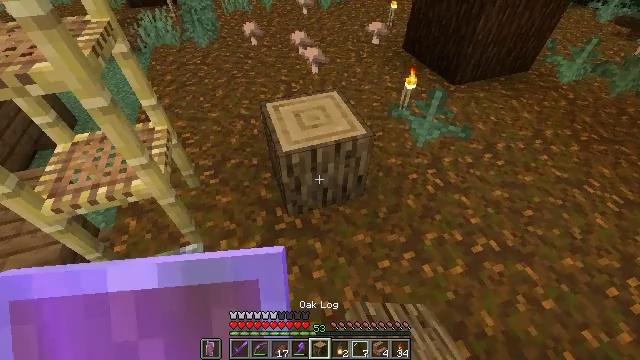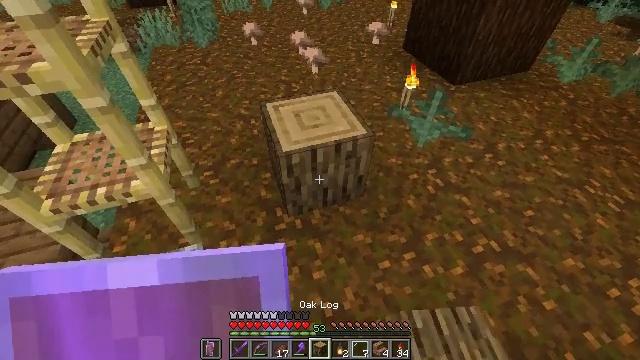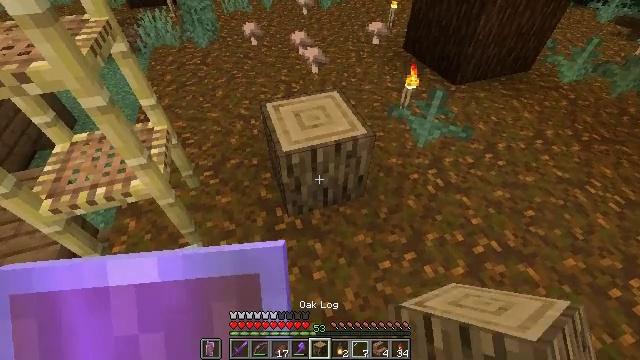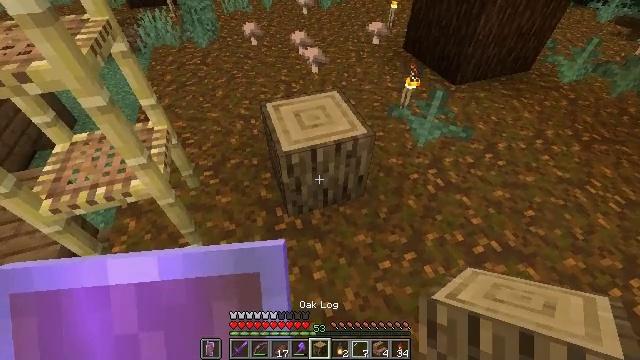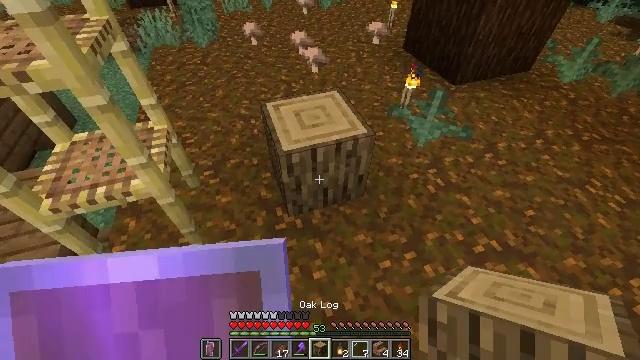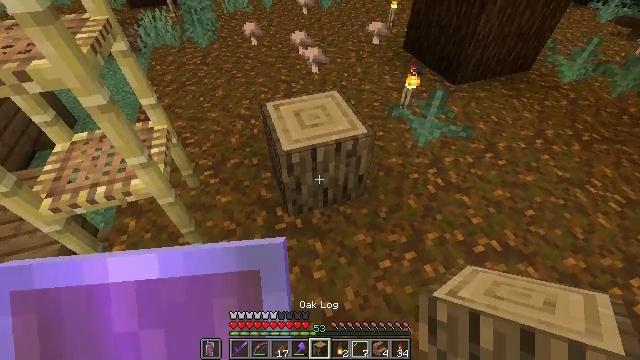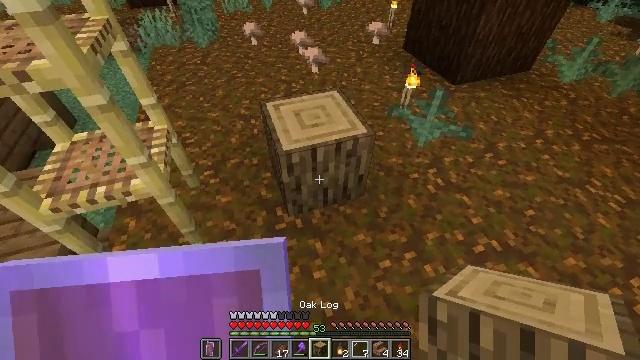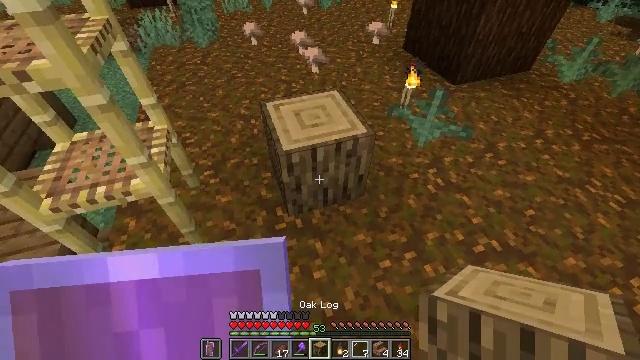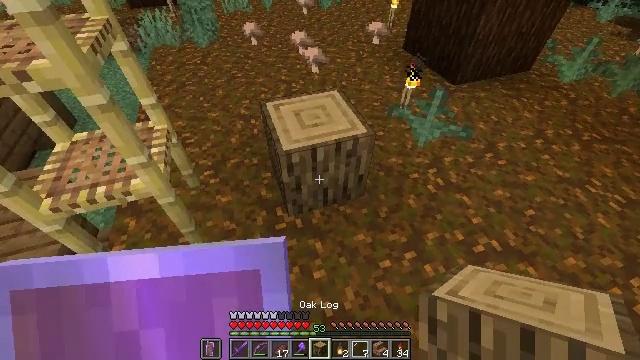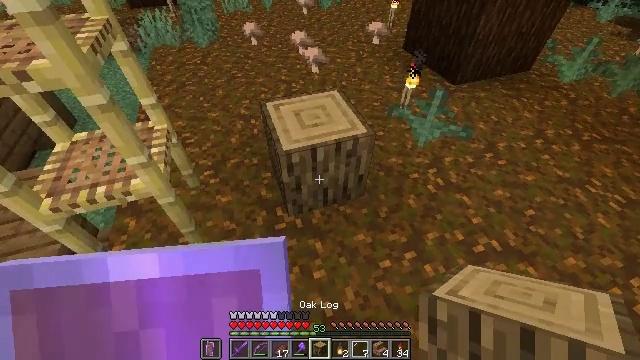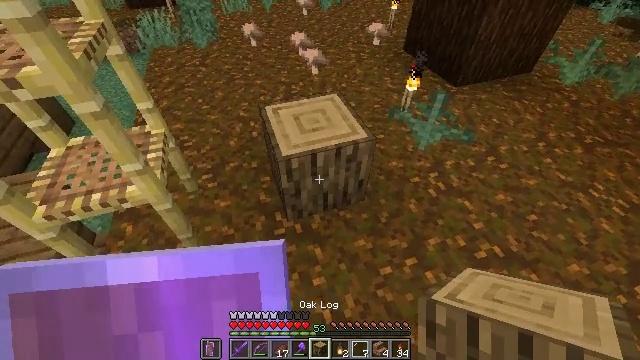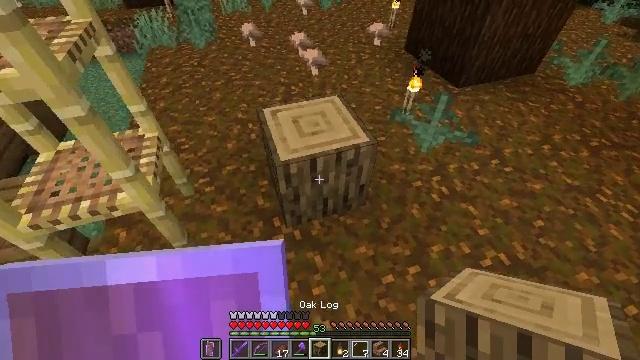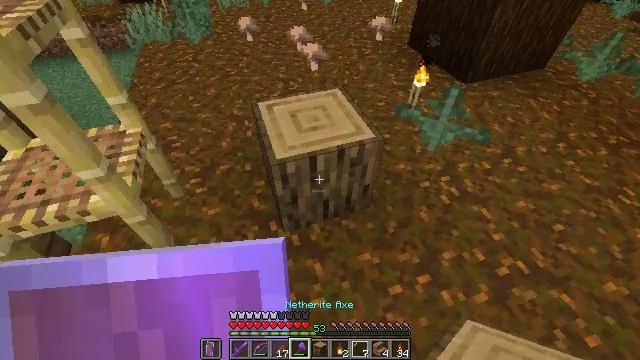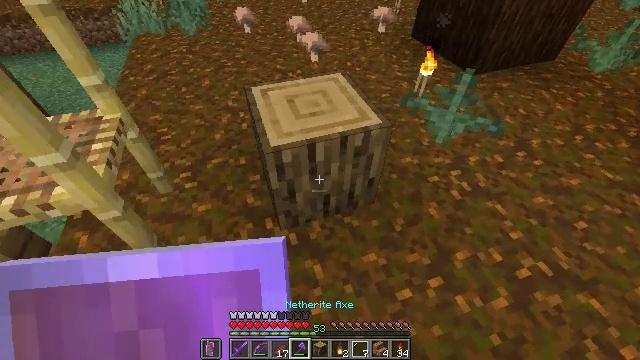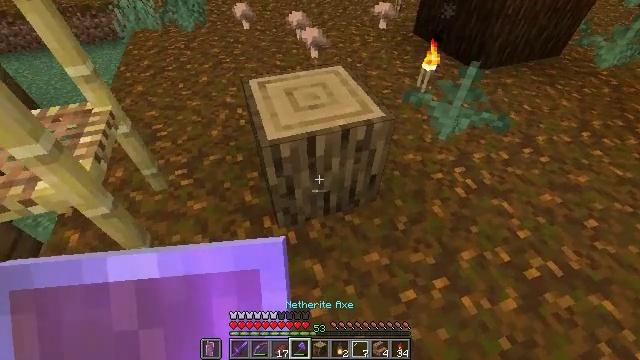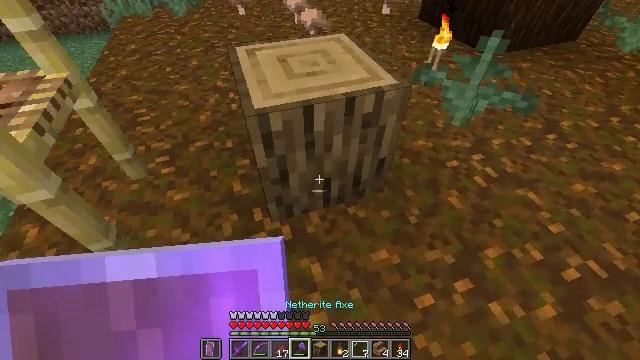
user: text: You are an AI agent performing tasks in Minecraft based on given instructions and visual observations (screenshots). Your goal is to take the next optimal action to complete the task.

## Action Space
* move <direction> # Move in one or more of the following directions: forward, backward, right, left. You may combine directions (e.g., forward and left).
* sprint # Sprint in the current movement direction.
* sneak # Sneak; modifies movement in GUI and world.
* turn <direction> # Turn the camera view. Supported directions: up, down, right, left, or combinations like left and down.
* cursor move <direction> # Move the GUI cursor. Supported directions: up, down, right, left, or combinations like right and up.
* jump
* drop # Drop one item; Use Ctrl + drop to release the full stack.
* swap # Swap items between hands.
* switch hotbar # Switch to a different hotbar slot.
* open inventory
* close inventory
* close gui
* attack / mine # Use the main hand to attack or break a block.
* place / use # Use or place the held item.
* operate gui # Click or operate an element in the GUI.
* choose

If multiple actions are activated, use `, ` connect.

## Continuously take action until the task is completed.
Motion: motion action
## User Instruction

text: Chop down the oak log.
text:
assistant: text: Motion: no_op
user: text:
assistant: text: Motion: no_op
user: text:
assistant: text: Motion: no_op
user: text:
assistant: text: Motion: no_op
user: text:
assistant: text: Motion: no_op
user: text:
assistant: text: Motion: no_op
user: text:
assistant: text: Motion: no_op
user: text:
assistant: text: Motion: no_op
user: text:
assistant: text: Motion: no_op
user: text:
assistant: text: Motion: move forward
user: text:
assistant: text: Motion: move forward
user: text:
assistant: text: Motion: move forward
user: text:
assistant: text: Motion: move forward
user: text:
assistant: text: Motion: move forward
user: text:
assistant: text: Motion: no_op
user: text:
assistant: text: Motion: no_op
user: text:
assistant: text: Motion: no_op
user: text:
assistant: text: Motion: no_op
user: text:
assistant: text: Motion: turn left
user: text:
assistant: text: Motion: turn left
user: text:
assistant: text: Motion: no_op
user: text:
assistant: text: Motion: no_op
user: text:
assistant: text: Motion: attack / mine
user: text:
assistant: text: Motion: move forward, attack / mine
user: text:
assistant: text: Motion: move forward, attack / mine
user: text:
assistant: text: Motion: move forward, attack / mine
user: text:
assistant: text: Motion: move forward, attack / mine
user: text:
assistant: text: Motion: move forward, attack / mine
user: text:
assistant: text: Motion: move forward, attack / mine
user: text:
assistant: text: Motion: no_op